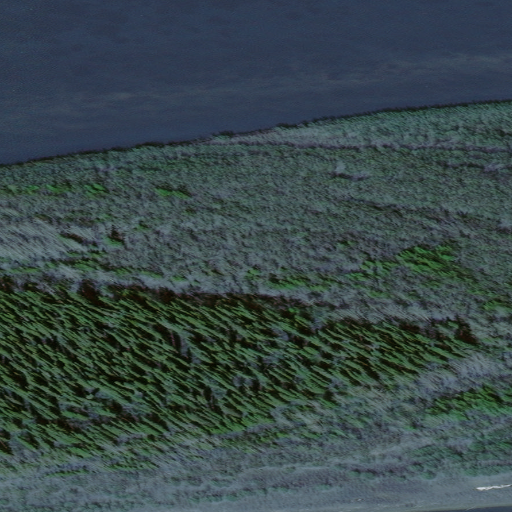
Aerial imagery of island in Alaska named Twelvemile Island containing only unknown